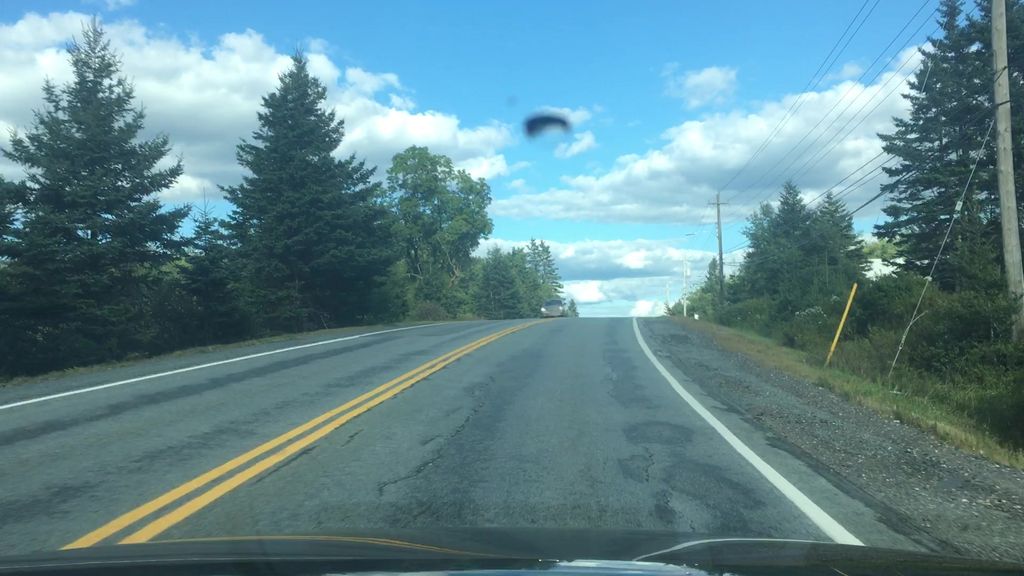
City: halifax